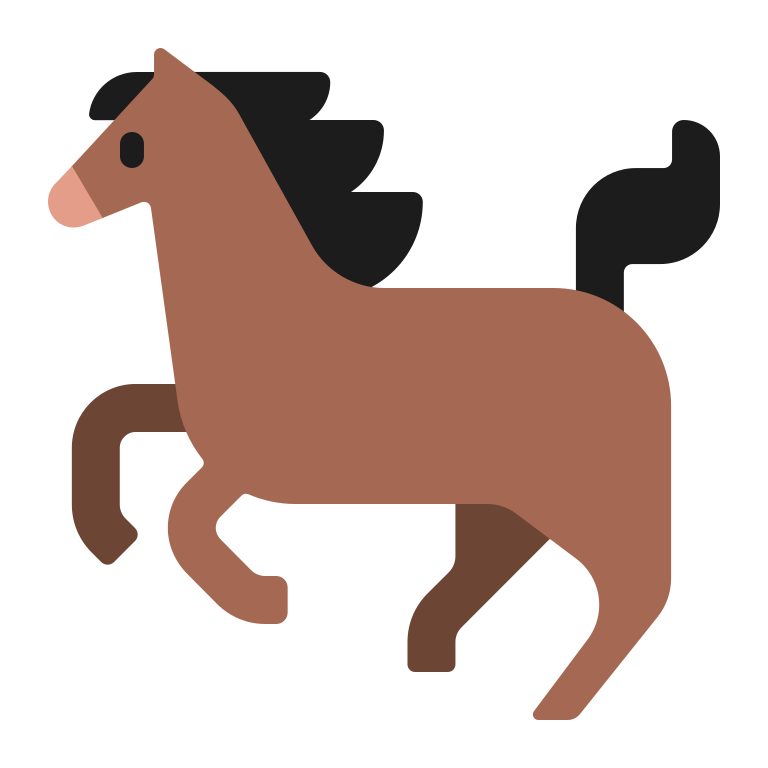
horse flat